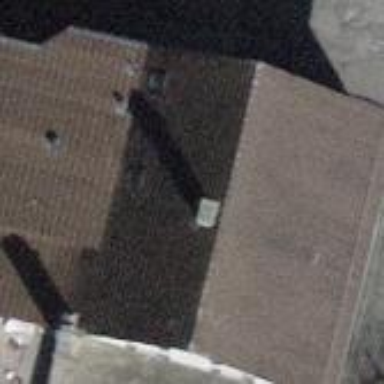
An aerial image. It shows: Building with tile roof.